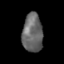
Tissue: skin
Cell type: Epithelial cells
Senescence score: 0.2457
Nuclear area (px): 764
Mean DAPI intensity: 103.58